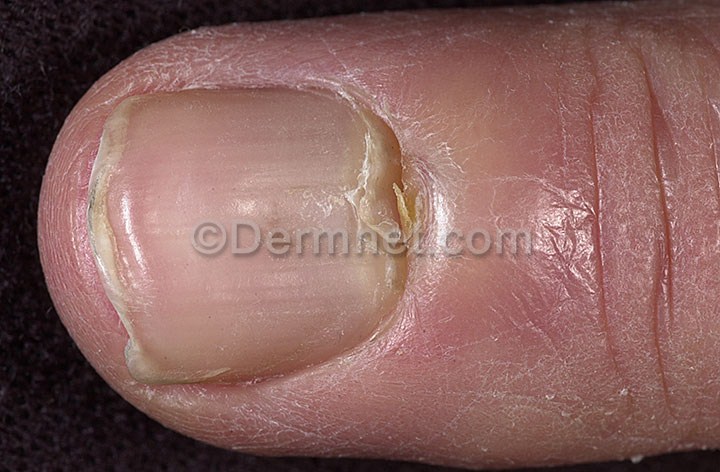
Disease: Nail Fungus and other Nail Disease